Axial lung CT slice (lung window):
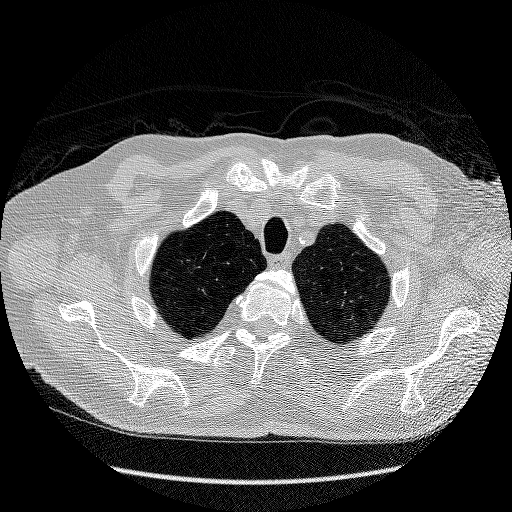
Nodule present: no